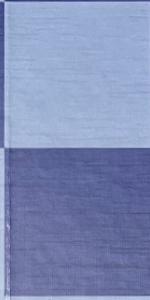
Label: Empty